Question: I have a few drop down menus that are hard-coded into my model. For example:
'''
CITIZENSHIP_CHOICES = {
(u'Canada', u'Canada'),
(u'USA', u'USA'),
(u'United Kingdom', u'United Kingdom'),
(u'None', u"None of the above"),
}
COUNTRY_CHOICES = {
('USA', 'USA'),('Canada', 'Canada'),('Israel', 'Israel'),('UK', 'UK'),('Afghanistan', 'Afghanistan'),('Albania', 'Albania'),('Algeria', 'Algeria'),('Andorra', 'Andorra'),('Angola', 'Angola'),('Antigua and Barbuda', 'Antigua and Barbuda'),('Argentina', 'Argentina'),('Armenia', 'Armenia'),('Australia', 'Australia'),('Austria', 'Austria'),('Azerbaijan', 'Azerbaijan'),('Bahamas', 'Bahamas'),('Bahrain', 'Bahrain'),('Bangladesh', 'Bangladesh'),('Barbados', 'Barbados'),('Belarus', 'Belarus'),('Belgium', 'Belgium'),('Belize', 'Belize'),('Benin', 'Benin'),('Bermuda', 'Bermuda'),('Bhutan', 'Bhutan'),('Bolivia', 'Bolivia'),...
}
SERVICE_LENGTH_CHOICES = {
(6, "6"),
(12, "12"),
(18, "18"),
(21, "21"),
(24, "24"),
(28, "28"),
(30, "30"),
(32, "32"),
(32, "36"),
(42, "42")
}
'''
All of my fields are in the same model in models.py. Each one of the drop down fields looks like this:
'citizenship = models.CharField(max_length=100, choices=CITIZENSHIP_CHOICES, null=True, blank=True)'
For some reason though, in my form, the drop downs are in a strange order. I'd like it either to be in the order I entered it in models.py or to order it alphabetically/numerically.

Everything I've found online discusses foreign keys, but I'm not using any foreign keys.
Any help is much appreciated.
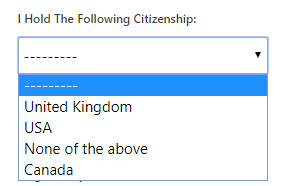
Answer: See Daniel Roseman's comment above. I used {} instead of ()!